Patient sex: M
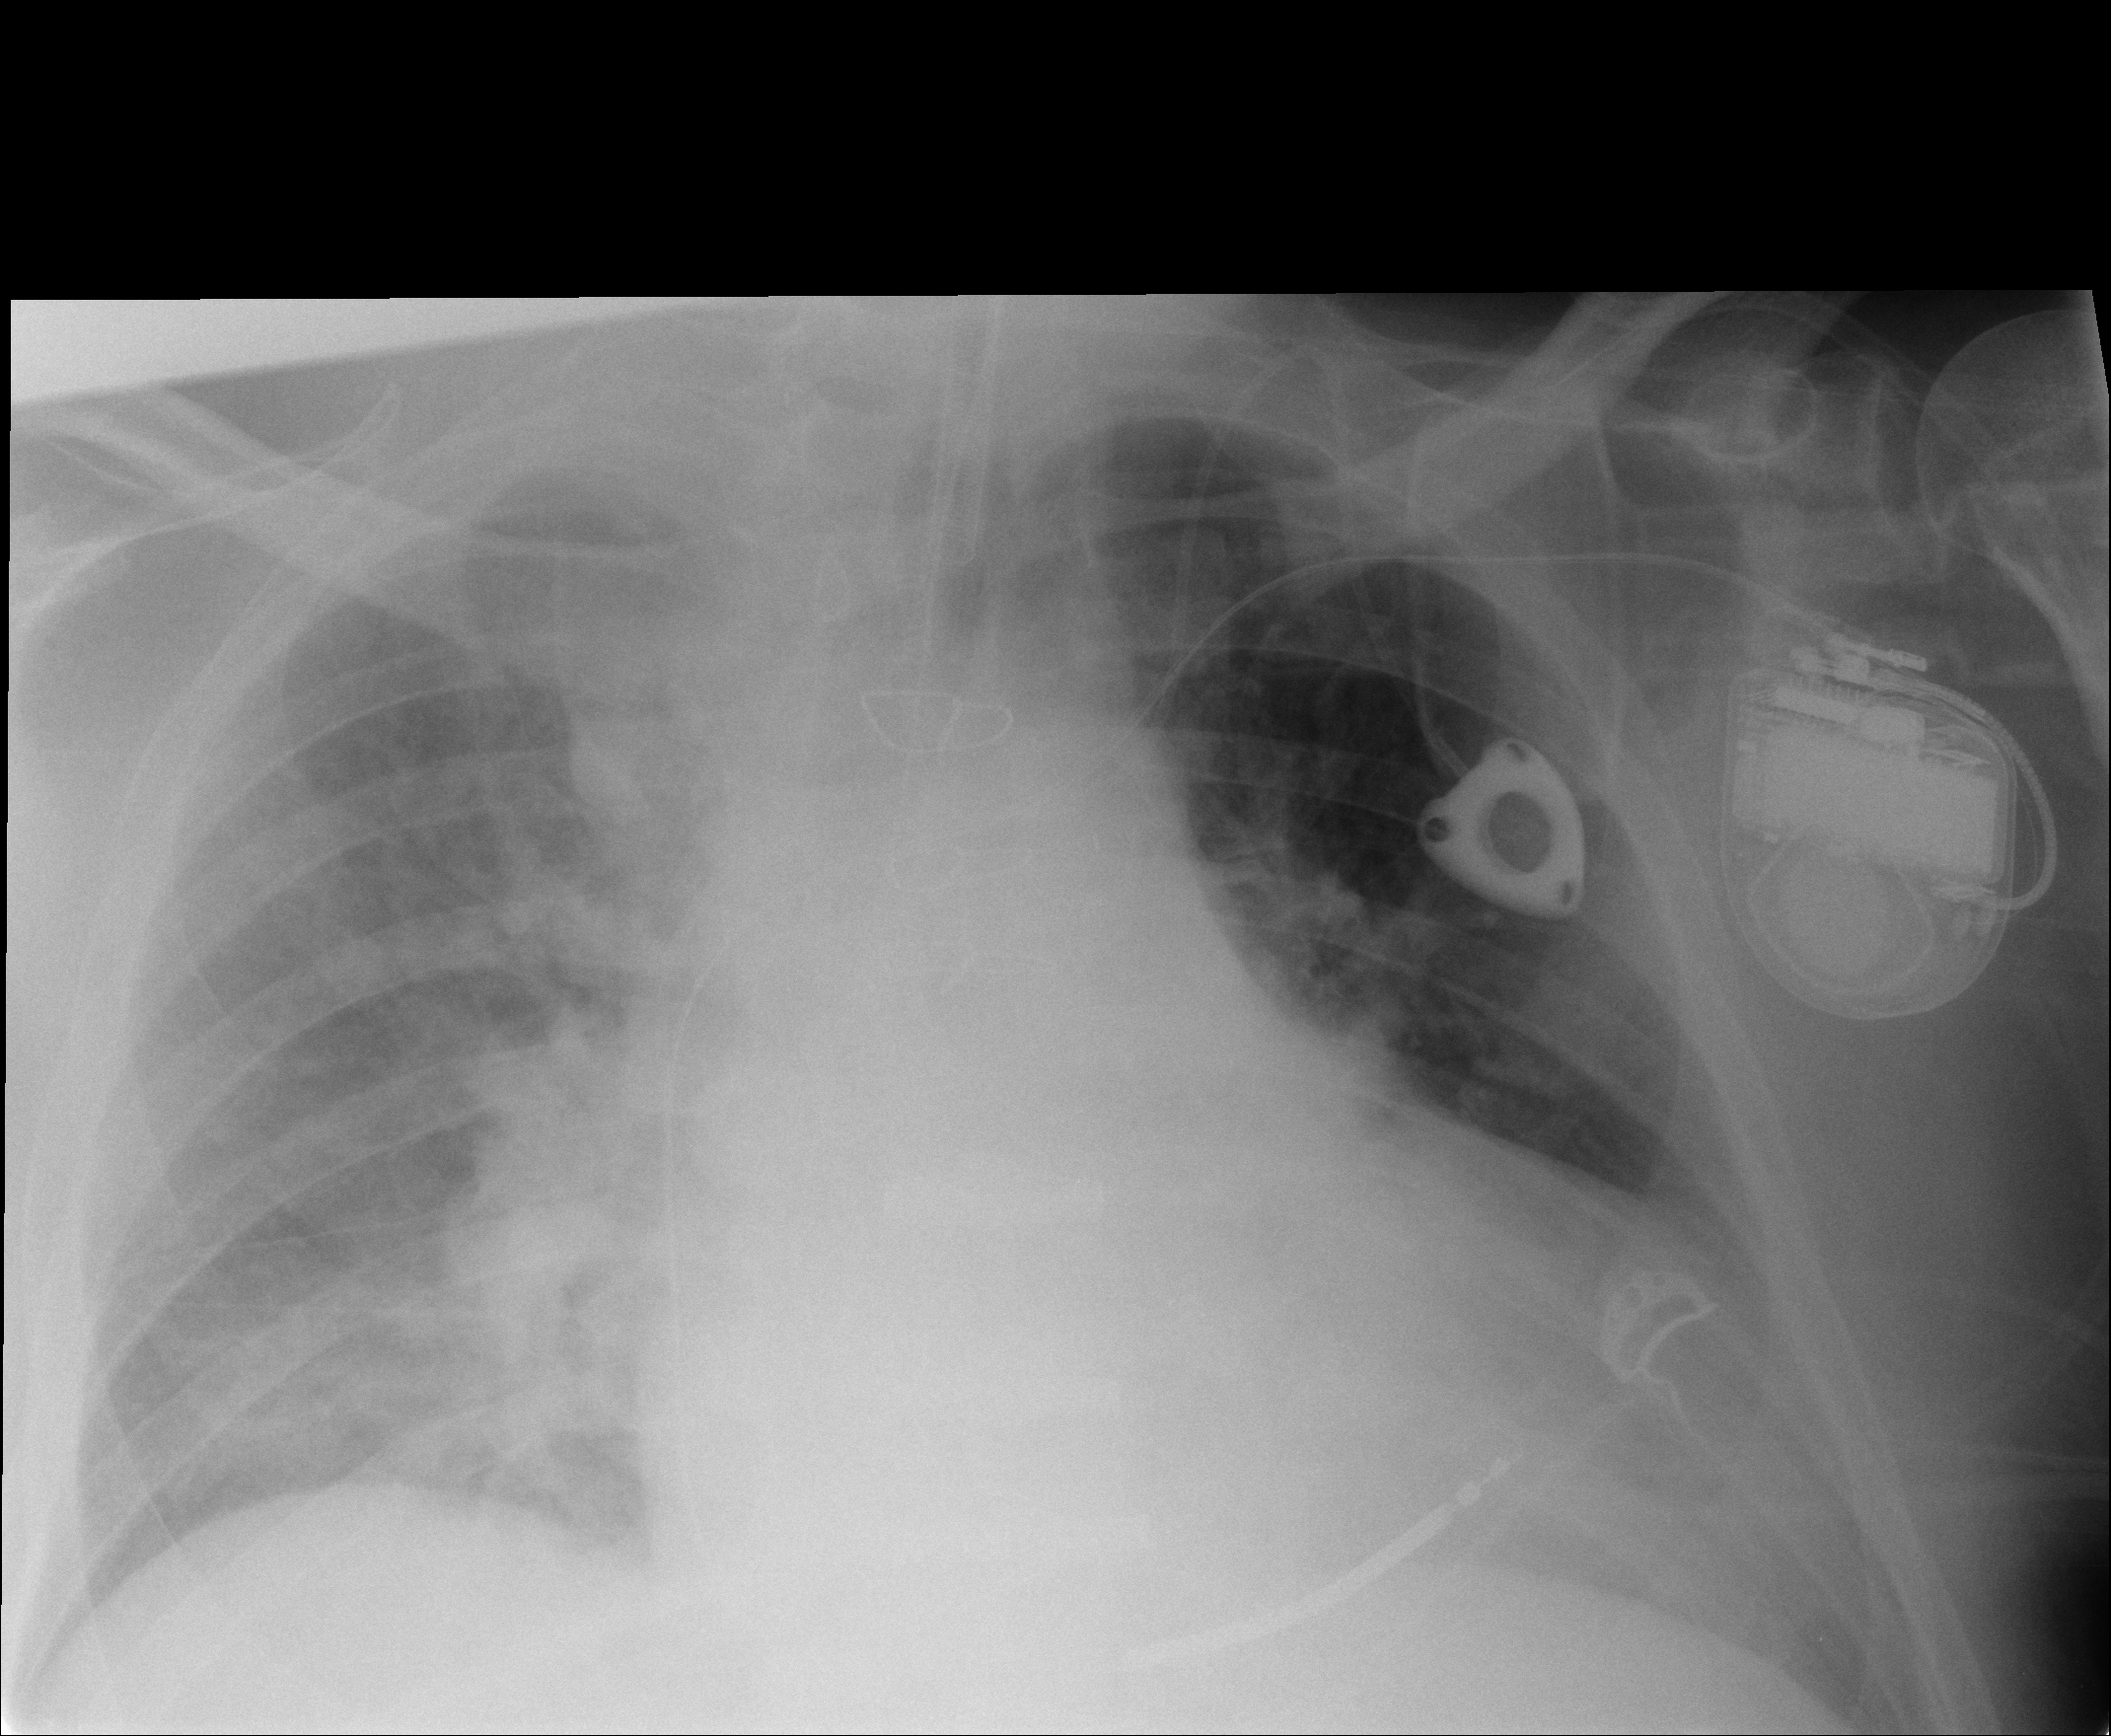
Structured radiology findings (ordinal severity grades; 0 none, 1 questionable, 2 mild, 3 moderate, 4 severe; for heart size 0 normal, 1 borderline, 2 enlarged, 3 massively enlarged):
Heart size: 3
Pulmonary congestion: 2
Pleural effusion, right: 0
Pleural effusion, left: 0
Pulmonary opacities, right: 2
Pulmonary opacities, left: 2
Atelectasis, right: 2
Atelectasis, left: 2